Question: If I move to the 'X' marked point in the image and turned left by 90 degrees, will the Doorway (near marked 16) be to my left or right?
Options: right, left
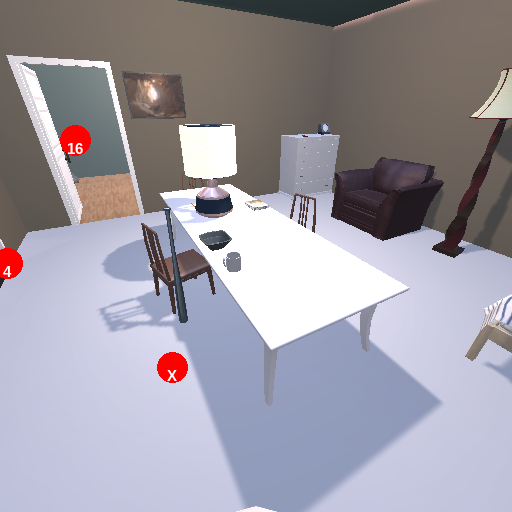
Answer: right